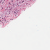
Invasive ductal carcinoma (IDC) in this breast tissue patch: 0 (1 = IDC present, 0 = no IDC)